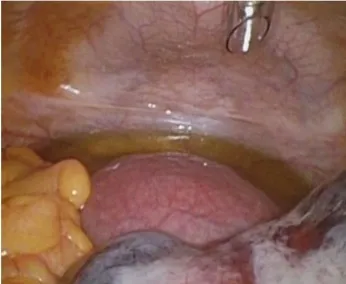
(A) A small amount of ascites was present, and the uterus appeared about normal large and shape.
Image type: medical_photograph (other_medical_photograph)